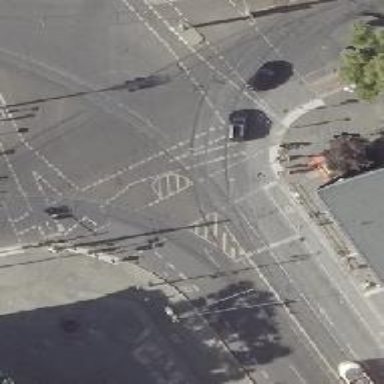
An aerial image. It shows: Tram crossing on the railway.